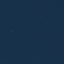
Land use / land cover: SeaLake